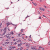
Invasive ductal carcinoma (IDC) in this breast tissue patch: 1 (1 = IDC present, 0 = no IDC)